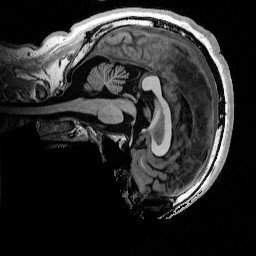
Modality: T1w
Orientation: sagittal
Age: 32
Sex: male
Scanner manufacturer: siemens
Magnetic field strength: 3 T
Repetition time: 4 s
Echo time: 0.00289 s